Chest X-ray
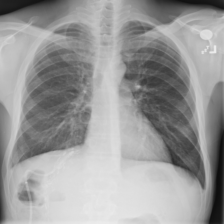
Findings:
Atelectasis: negative
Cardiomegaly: negative
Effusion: negative
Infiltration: negative
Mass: negative
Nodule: negative
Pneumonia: negative
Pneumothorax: negative
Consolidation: negative
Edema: negative
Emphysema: negative
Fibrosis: negative
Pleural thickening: negative
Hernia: negative